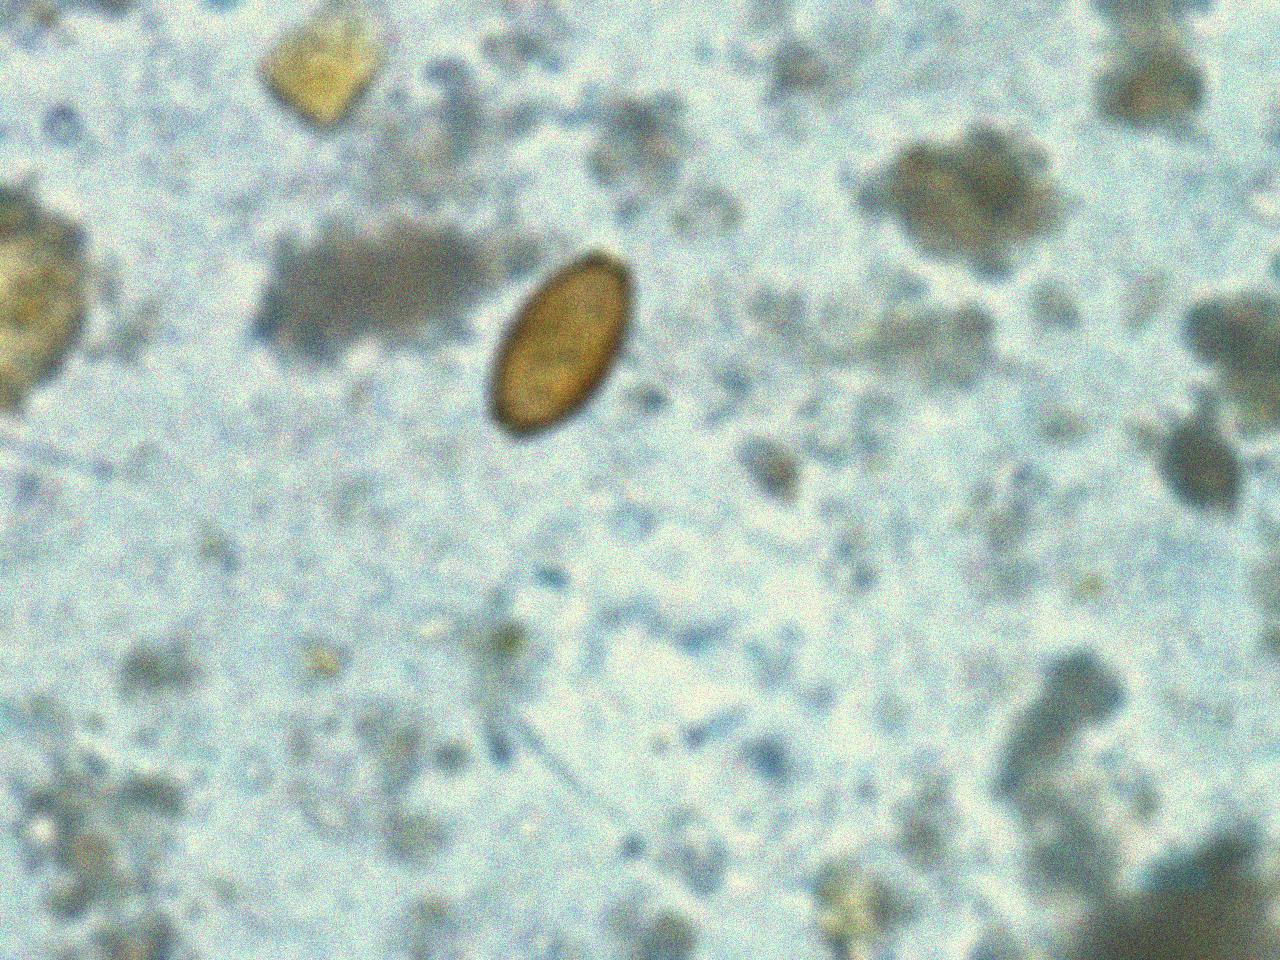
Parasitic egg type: Trichuris trichiura